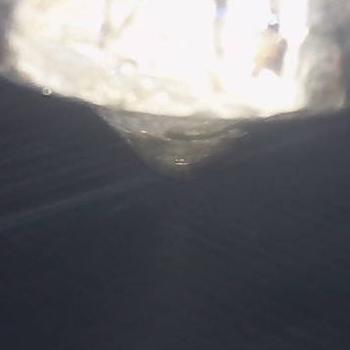
Flow rate: 300%